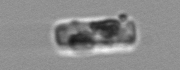
Label: Guinardia_delicatula